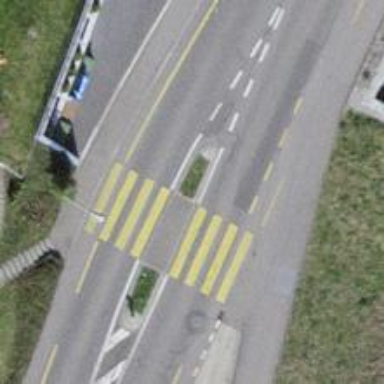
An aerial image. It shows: Footway located on traffic island.